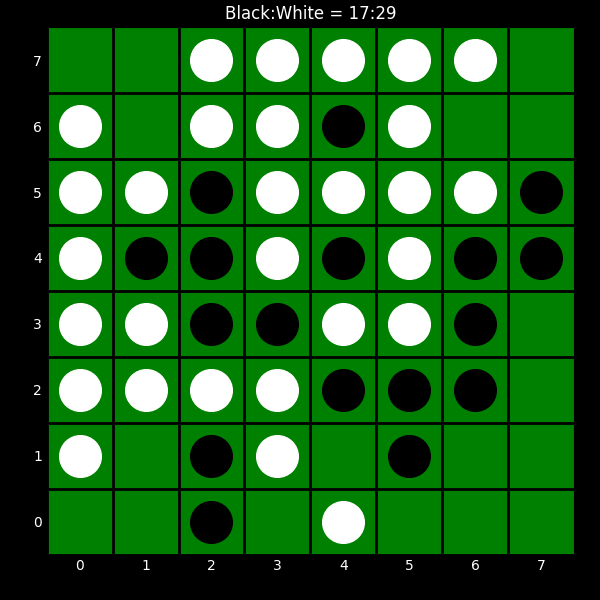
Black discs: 17
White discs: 29